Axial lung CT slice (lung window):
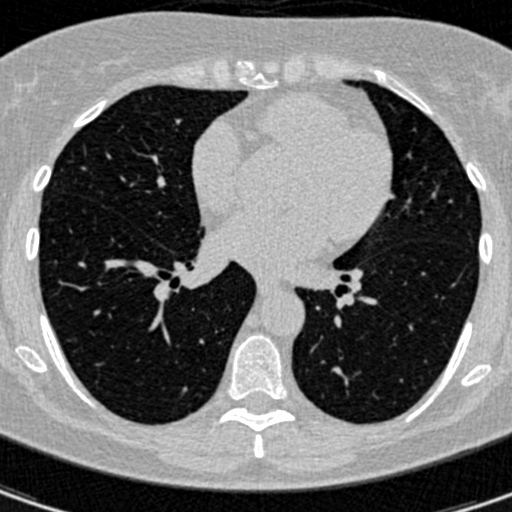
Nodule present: no